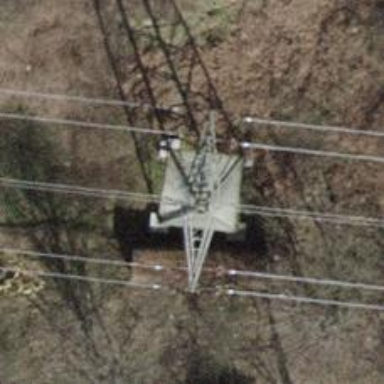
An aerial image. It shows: Lattice structure tower used for power distribution.